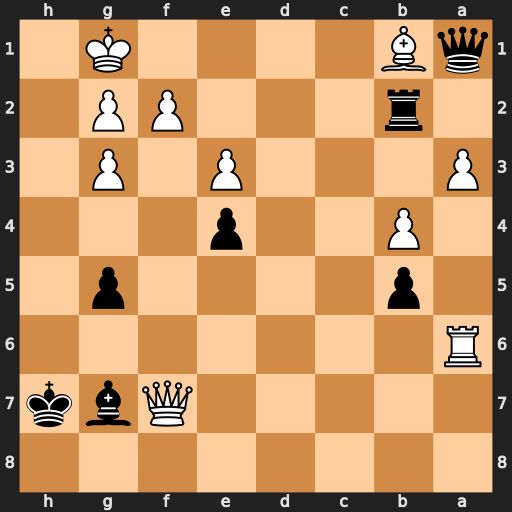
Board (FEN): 8/5Qbk/R7/1p4p1/1P2p3/P3P1P1/1r3PP1/qB4K1
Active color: b
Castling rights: -
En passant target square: -
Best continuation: Rxb1+ Kh2 Rh1#